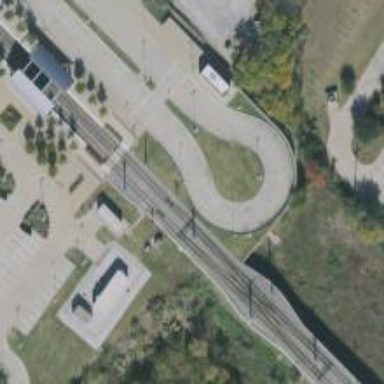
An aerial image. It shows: Light rail railway with electrified contact line.